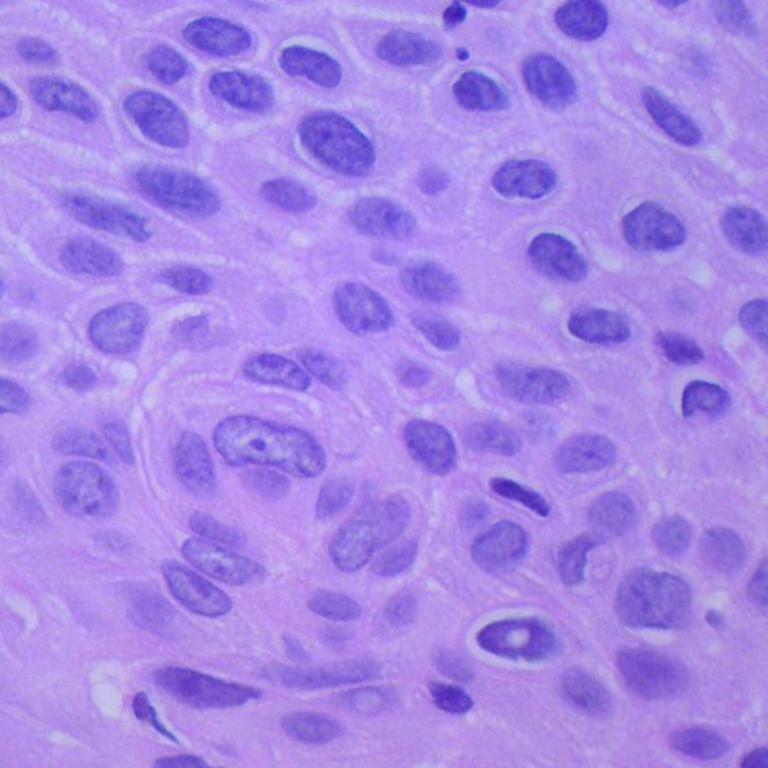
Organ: lung
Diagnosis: squamous carcinomas